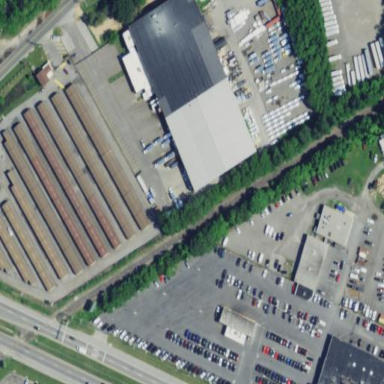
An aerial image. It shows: Manufacturing building.